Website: walmart
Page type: receipt
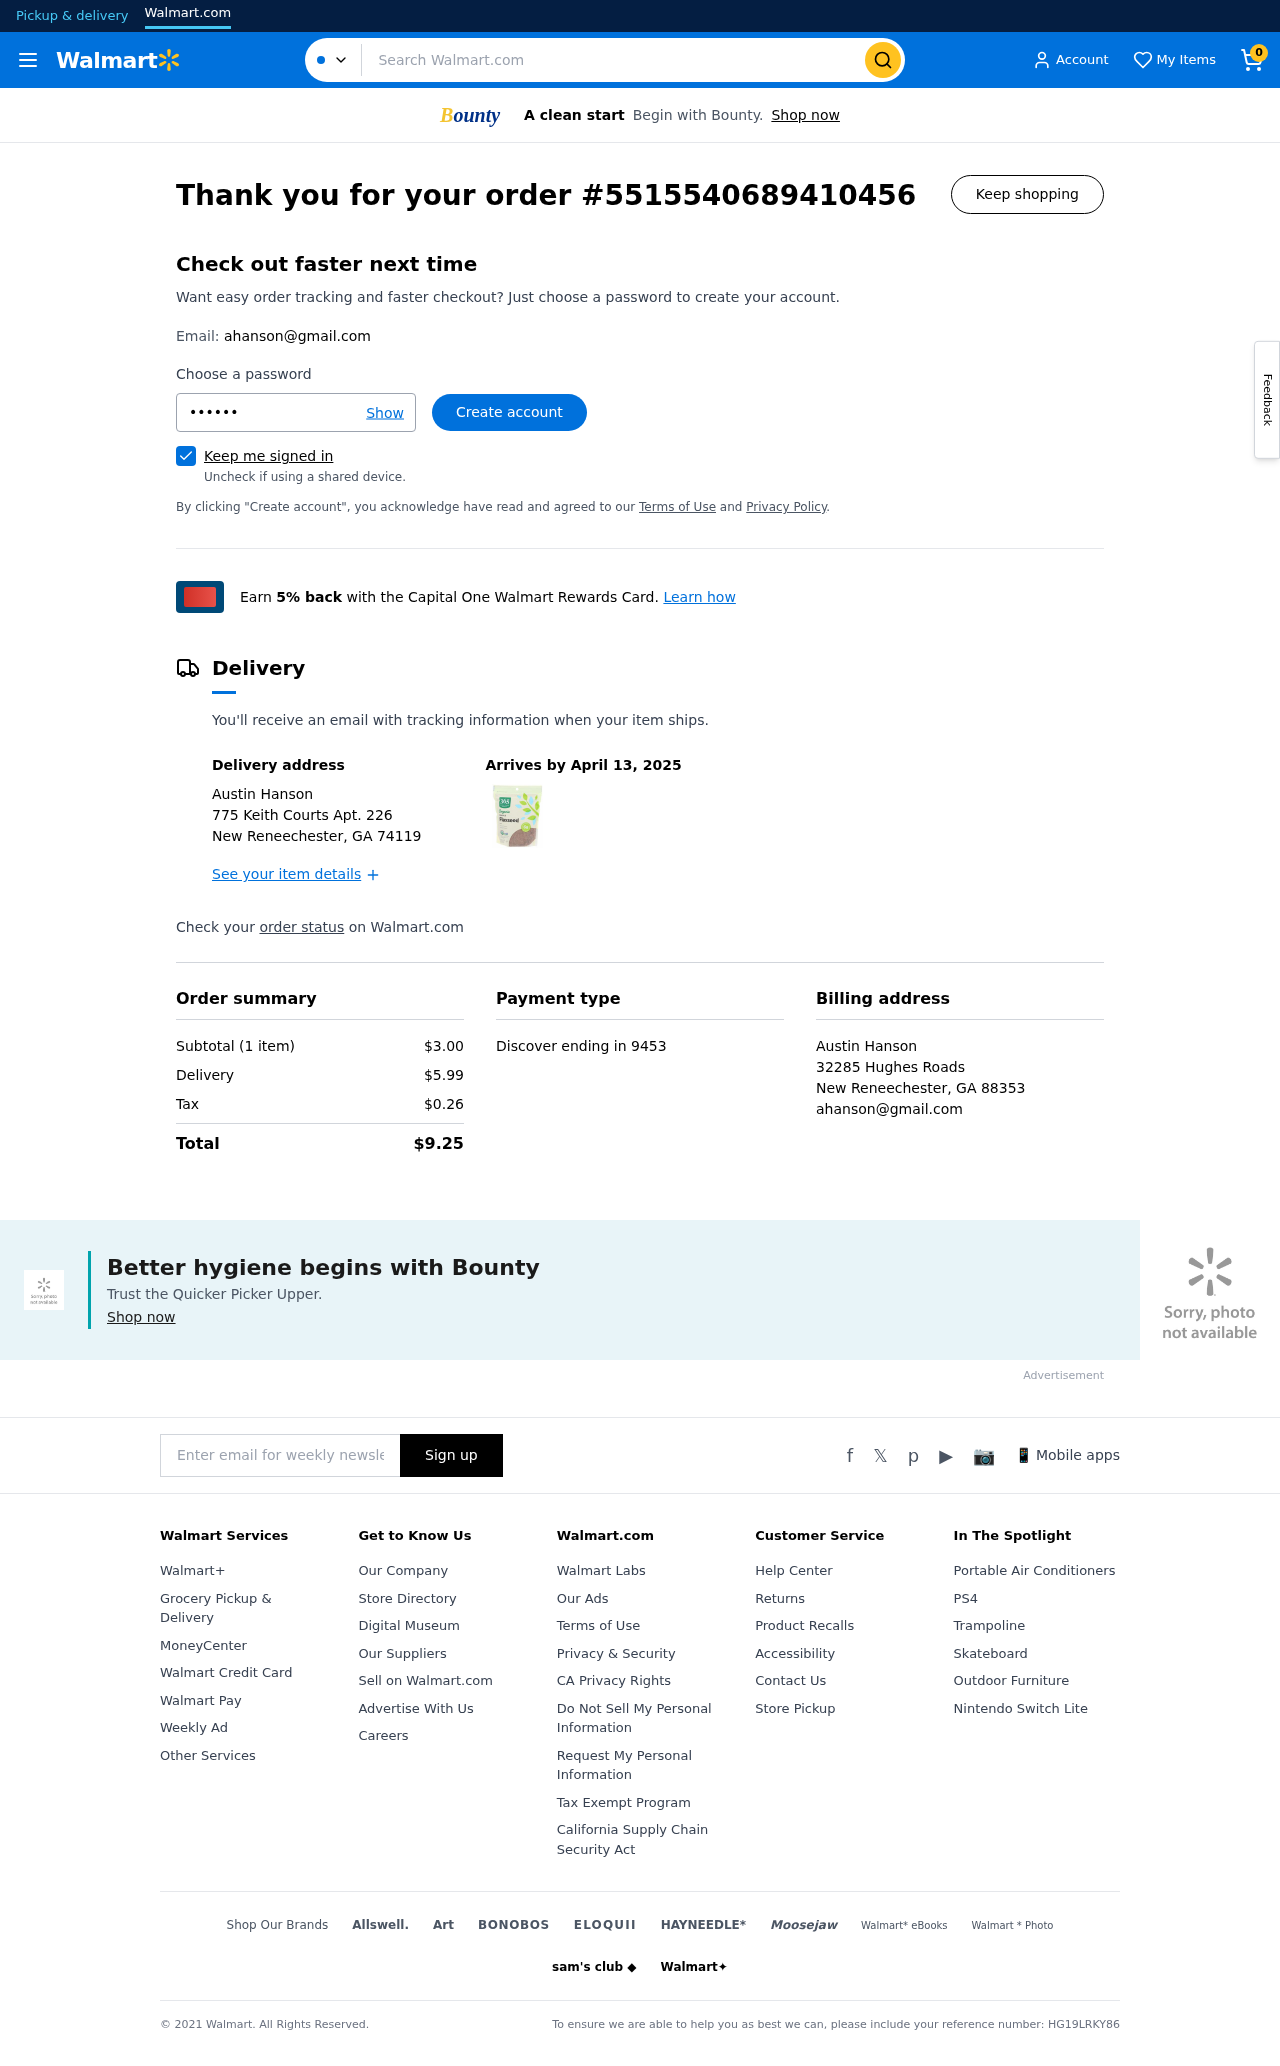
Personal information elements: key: PII_CARD_LAST4
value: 9453
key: PII_CARD_TYPE
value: Discover
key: PII_CITY_STATE_ZIP
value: New Reneechester, GA 74119
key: PII_CITY_STATE_ZIP2
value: New Reneechester, GA 88353
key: PII_EMAIL
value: ahanson@gmail.com
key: PII_EMAIL2
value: ahanson@gmail.com
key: PII_FULLNAME
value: Austin Hanson
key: PII_FULLNAME2
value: Austin Hanson
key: PII_STREET
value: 775 Keith Courts Apt. 226
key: PII_STREET2
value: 32285 Hughes Roads
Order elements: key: ORDER_NUM_ITEMS
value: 0
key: ORDER_ID
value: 5515540689410456
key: ORDER_DELIVERY_DATE
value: April 13, 2025
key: ORDER_NUM_ITEMS
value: Subtotal (1 item)
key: ORDER_SUBTOTAL
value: $3.00
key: ORDER_SHIPPING_COST
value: $5.99
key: ORDER_TAX
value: $0.26
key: ORDER_TOTAL
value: $9.25
Search elements: key: HEADER_SEARCH
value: Search Walmart.com